Aerial crown-view tile of a tropical tree (Barro Colorado Island, Panama), acquired 20250715:
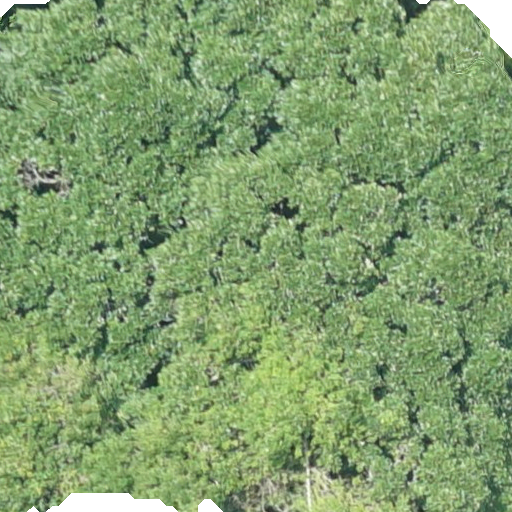
Species: Ficus insipida
GBIF accepted scientific name: Ficus insipida
Crown area: 549.575 m²